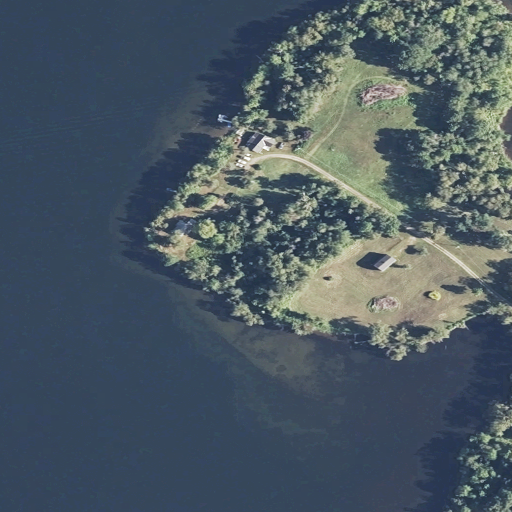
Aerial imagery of island in Maine named Witherell Island containing open water, mixed forest, open development, woody wetlands, deciduous forest, pasture, low intensity development, evergreen forest, herbaceous wetlands, and medium intensity development